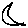
Label: moon